Question: I have a 'Timetable' model which only has two attributes at the moment, an 'Id' and 'Date'. It's defined as so:
'''
public class Timetable
{
public int Id { get; set; }
[Required, Column(TypeName = "Date"), DisplayFormat(DataFormatString = "{0:dd/MM/yyyy}")]
public DateTime Date { get; set; }
}
'''
I then scaffolded some basic CRUD functionality, and thanks to the 'DisplayFormat' annotation it's allowing me to create timetables with dates in the 'dd/MM/yyyy' format. However, when I edit an existing timetable, the application is populating the 'Date' text box with '01/01/2015 00:00:00' (see screenshot).

Is there any way to make my application only use the date, rather than date and time?
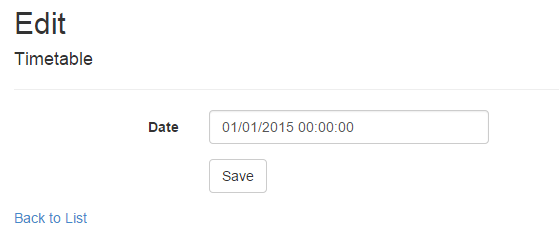
Answer: In order to render the browsers datepicker ('<input type="date" ..>') using 'EditorFor()' you need the following attributes on the property (note the ISO format means the date will be displayed in accordance with the browser culture)
'''
[DisplayFormat(DataFormatString = "{0:yyyy-MM-dd}", ApplyFormatInEditMode=true)]
[DataType(DataType.Date)]
public DateTime Date { get; set; }
'''
and in the view
'''
@Html.EditorFor(m => m.Date)
'''
Note the HTML5 date input is not supported in older browsers, and not at all in FireFox - <URL>